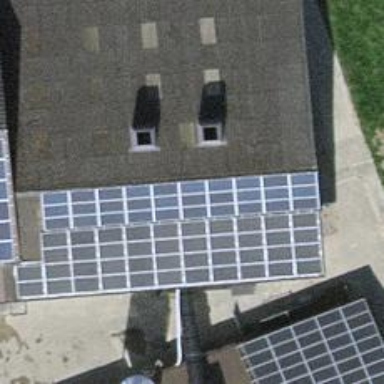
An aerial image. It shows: Solar power generator using photovoltaic panels.